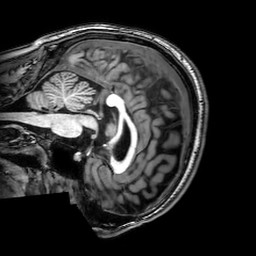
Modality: T1w
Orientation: sagittal
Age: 24
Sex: male
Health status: healthy
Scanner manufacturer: philips
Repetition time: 0.008163 s
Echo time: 0.00373 s